Question: The first topic is <URL>
I followed the answer that he recommended it to me but I found a new problem.
The result of below picture is cross thread exception.
What is wrong with my code ?
How to solve this problem ?

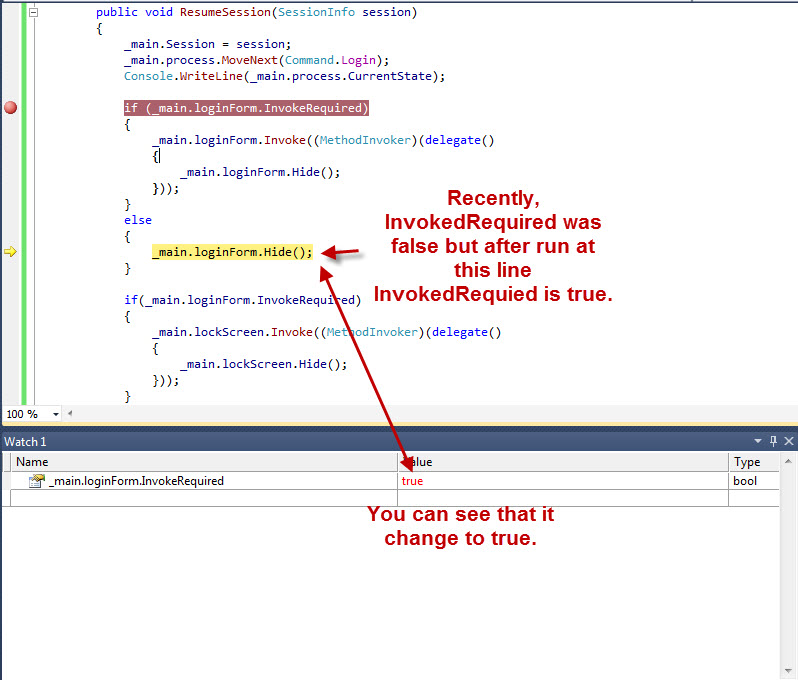
Answer: According to <URL> has been created.
Basically your check is incomplete which leads to the result you see.
You need to check <URL> - if that is 'false' then you would need to use 'Invoke'/'BeginInvoke' regardless of what 'InvokeRequired' returns.
[UPDATE]
:
This usually won't work robustly since 'Invoke'/'BeginInvoke' check which thread created 'Handle' to do their magic...
[/UPDATE]
Only if 'IsHandleCreated' is 'true' you act based on what 'InvokeRequired' returns - something along the lines of:
'''
if (control.IsHandleCreated)
{
if (control.InvokeRequired)
{
control.BeginInvoke(action);
}
else
{
action.Invoke();
}
}
else
{
// in this case InvokeRequired might lie - you need to make sure that this never happens!
throw new Exception ( "Somehow Handle has not yet been created on the UI thread!" );
}
'''
[UPDATE]
Always make sure that the 'Handle' is already created BEFORE the first access on a thread other than the UI thread.
According to <URL> you just need to reference 'control.Handle' in the UI thread to force it being created - in your code this must happen BEFORE the very first time you access that control/form from any thread that is not the UI thread.
[/UPDATE]